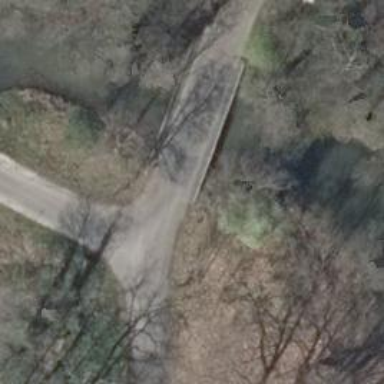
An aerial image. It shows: Unclassified road with asphalt surface crossing bridge.